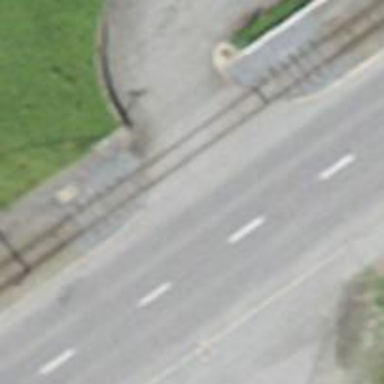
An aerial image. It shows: Railway level crossing.